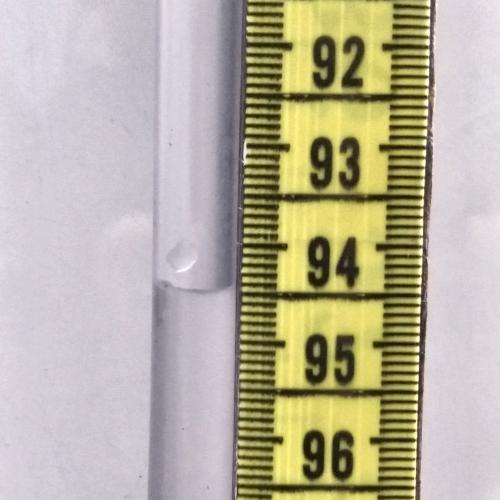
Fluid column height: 94.5 cm